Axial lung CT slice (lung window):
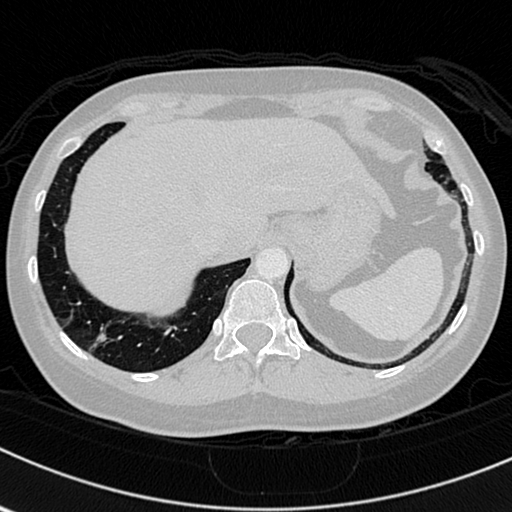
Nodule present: no